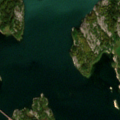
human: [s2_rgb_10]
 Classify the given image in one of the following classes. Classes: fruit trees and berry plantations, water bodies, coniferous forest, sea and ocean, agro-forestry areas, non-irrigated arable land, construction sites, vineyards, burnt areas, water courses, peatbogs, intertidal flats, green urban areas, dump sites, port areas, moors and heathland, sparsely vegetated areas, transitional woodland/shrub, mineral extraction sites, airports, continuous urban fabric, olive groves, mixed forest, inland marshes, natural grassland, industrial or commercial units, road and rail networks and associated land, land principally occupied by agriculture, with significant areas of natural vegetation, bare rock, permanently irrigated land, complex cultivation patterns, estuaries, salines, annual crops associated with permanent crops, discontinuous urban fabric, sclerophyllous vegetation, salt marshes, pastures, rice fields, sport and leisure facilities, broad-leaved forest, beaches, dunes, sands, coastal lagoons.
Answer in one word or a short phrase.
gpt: broad-leaved forest, sea and ocean